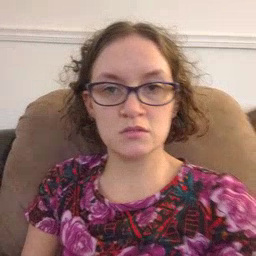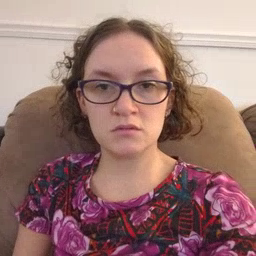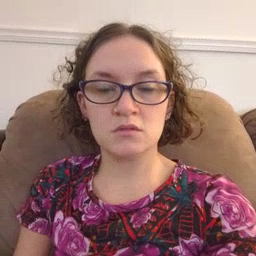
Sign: noisy